Question: I have couple of tables and a junction table in between.

AspNetUsers and Tenant tables are already added in my Entity Framework.
But once I add UserTenant table, it ends up as association instead of entity.
Can someone enlighten me why this happens?
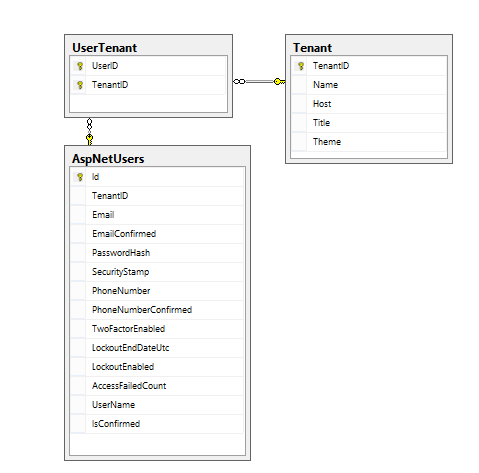
Answer: This happens because the only function of this junction table is to create a many to many relation.
When EF finds a table which only have columns which are FKs to other tables, and they compose the primary key, it simply converts it to a many-to-many relation.
If you need to have access to the junction table, you ned to break that rule. The easiest way to do so is adding a new column to the junction table which is not part of an FK, neither the PK. If you do so, the junction table will become an entity in your model. But you will lose the easy way to navigate to relate entities (it's still possible, but a bit harder). <URL>
You can also <URL>, which offers an alternate way of doing this, if you use Code First. If you read it, don't miss the comments. There are several very interesting